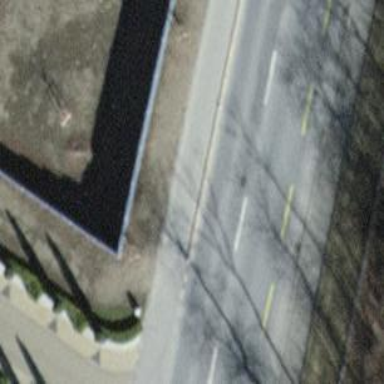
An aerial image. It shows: Kerb serving as barrier.